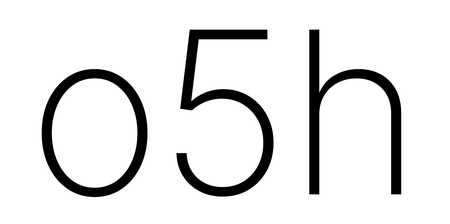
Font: Inter_ExtraLight